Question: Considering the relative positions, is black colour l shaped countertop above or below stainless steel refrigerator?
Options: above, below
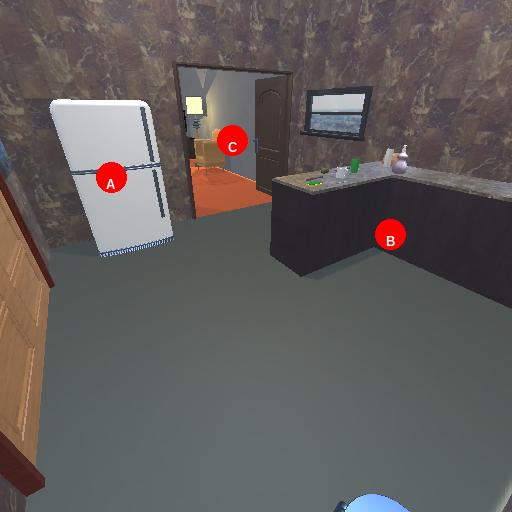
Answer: above